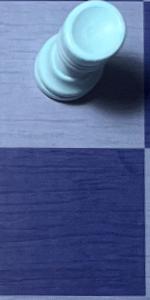
Label: Empty